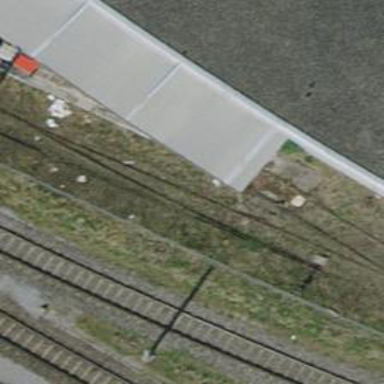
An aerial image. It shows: Single-track spur railway line.